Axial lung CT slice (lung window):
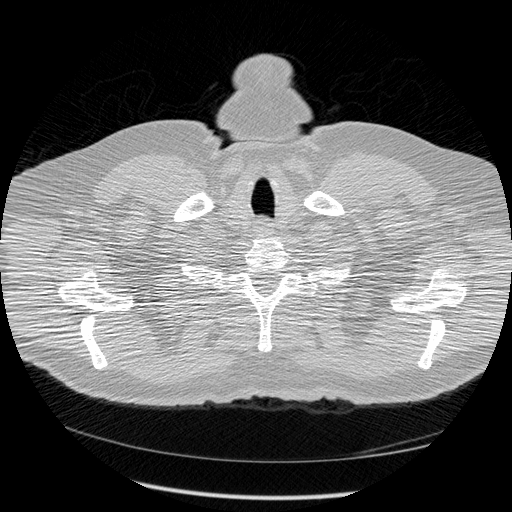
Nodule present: no